Question: I have a problem with passing string as the argument to my client, and I new to C so can't really figure out what is going on. I managed to pass a character to server, but got problem with strings. This code represents the main loop from my Server:
'''
while(1)
{
char ch[256];
printf("server waiting
");
rc = read(client_sockfd, &ch, 1);
printf("The message is: %s
", ch);
write(client_sockfd, &ch, 1);
break;
}
'''
The client code:
'''
char ch[256] = "Test";
rc = write(sockfd, &ch, 1);
'''
The message printed by server is the following:

Can someone give me a hand with this.
Thank you
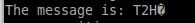
Answer: Your buffer ch[] is not null terminated. And because you are only reading 1 byte at a time, the rest of that buffer is garbage chars. Also, you are using passing &ch to the read call, but arrays are already pointers, so &ch == ch.
At the very least the code needs to look like this:
'''
rc = read(client_sockfd, ch, 1);
if (rc >= 0)
{
ch[rc] = '';
}
'''
But that will only print one character at a time since you are only reading one byte a time. this will be better:
'''
while(1)
{
char buffer[256+1]; // +1 so we can always null terminate the buffer appropriately and safely before printing.
printf("server waiting
");
rc = read(client_sockfd, buffer, 256);
if (rc <= 0)
{
break; // error or remote socket closed
}
buffer[rc] = '';
printf("The message is: %s
", buffer); // this should print the buffer just fine
write(client_sockfd, buffer, rc); // echo back exactly the message that was just received
break; // If you remove this line, the code will continue to fetch new bytes and echo them out
}
'''